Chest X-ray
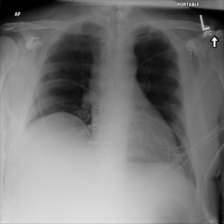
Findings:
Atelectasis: negative
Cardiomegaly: positive
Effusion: positive
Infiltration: negative
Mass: negative
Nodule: negative
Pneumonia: negative
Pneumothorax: negative
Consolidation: negative
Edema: negative
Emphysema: negative
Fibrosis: negative
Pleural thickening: negative
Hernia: negative